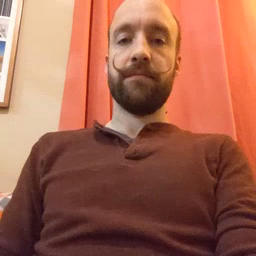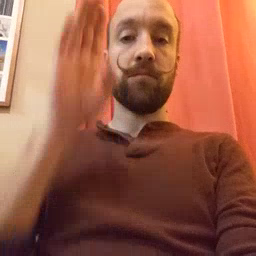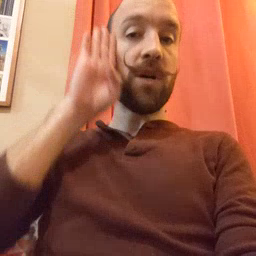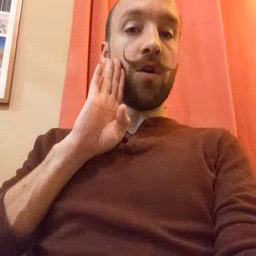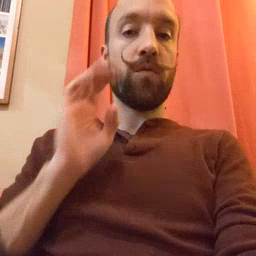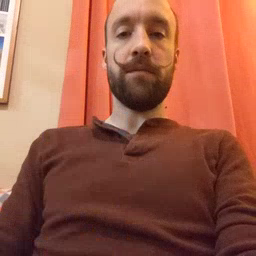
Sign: brown